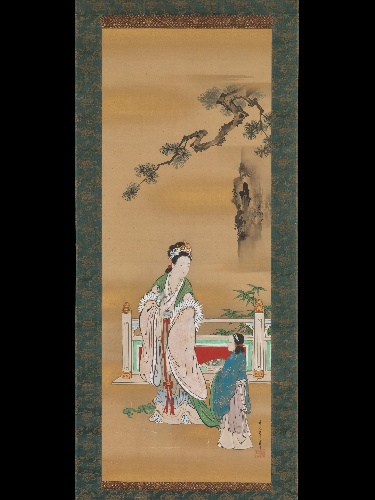
Title: 西王母図|Queen Mother of the West
Artist: Kano Osanobu
Artist bio: Japanese, 1796–1846
Date: first half of the 19th century
Object type: Hanging scroll
Classification: Paintings
Medium: Hanging scroll; ink and color on silk
Culture: Japan
Period: Edo period (1615–1868)
Dimensions: Image: 39 3/4 × 14 7/8 in. (101 × 37.8 cm)
Overall with knobs: 73 3/4 × 22 in. (187.3 × 55.9 cm)
Overall with mounting: 73 3/4 × 19 3/4 in. (187.3 × 50.2 cm)
Department: Asian Art
Credit line: The Howard Mansfield Collection, Purchase, Rogers Fund, 1936
Accession year: 1936
Repository: Metropolitan Museum of Art, New York, NY
Tags: Women|Deities